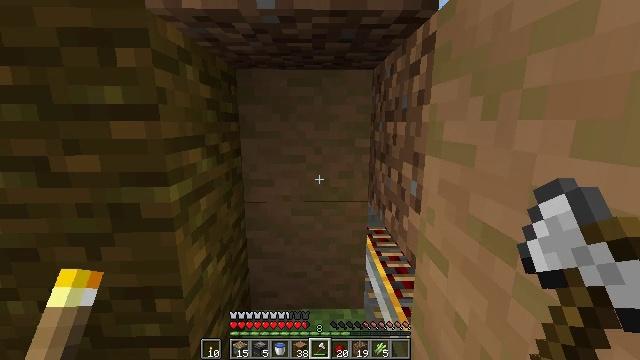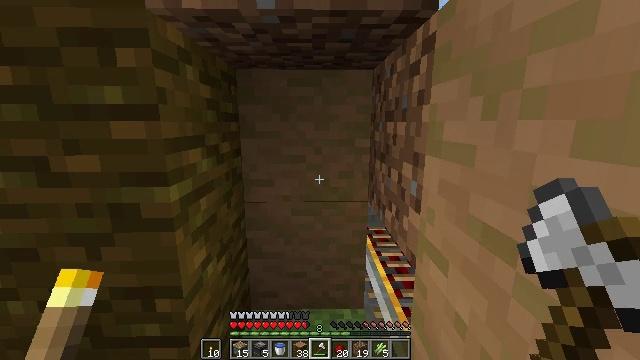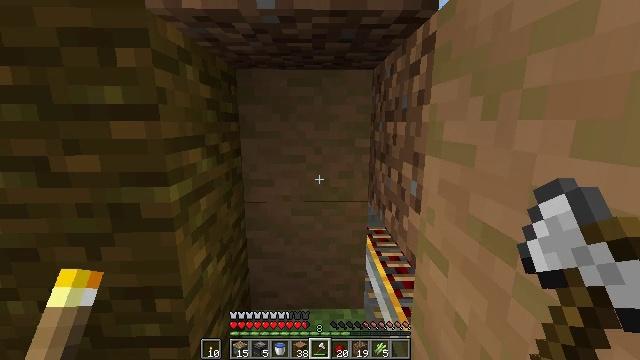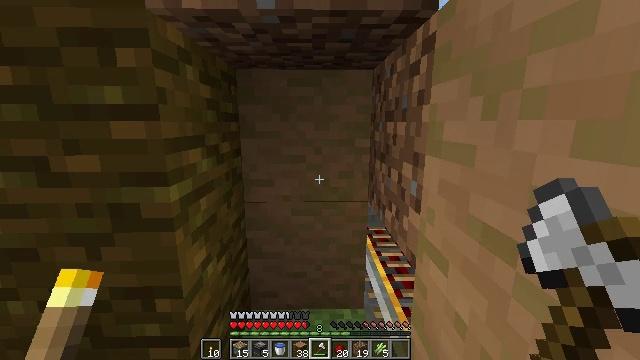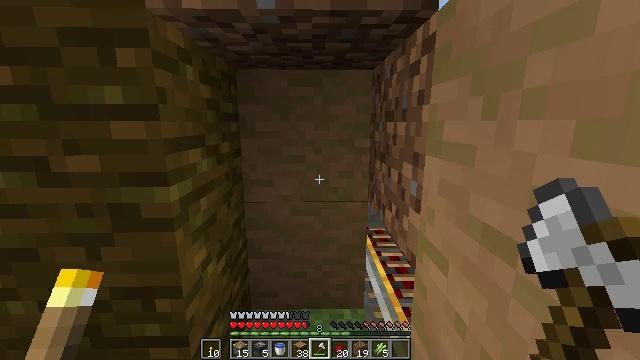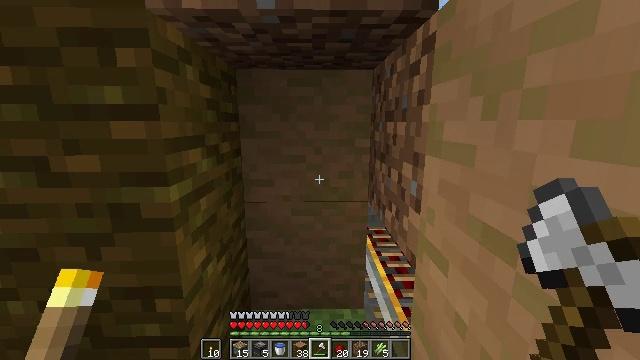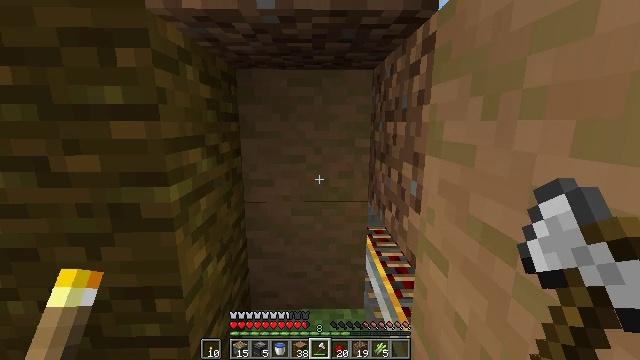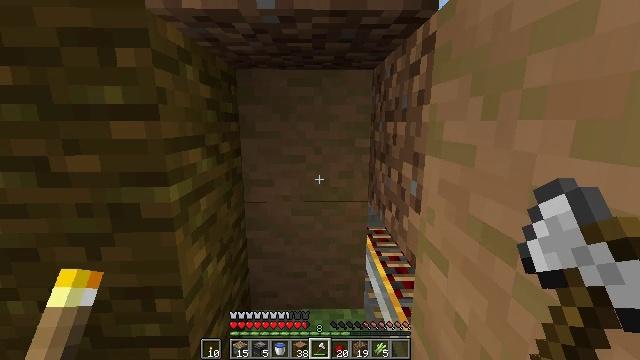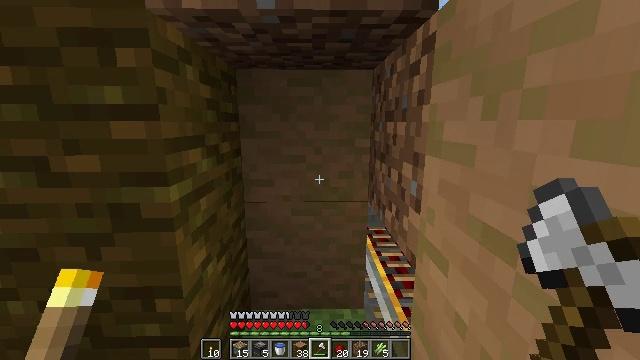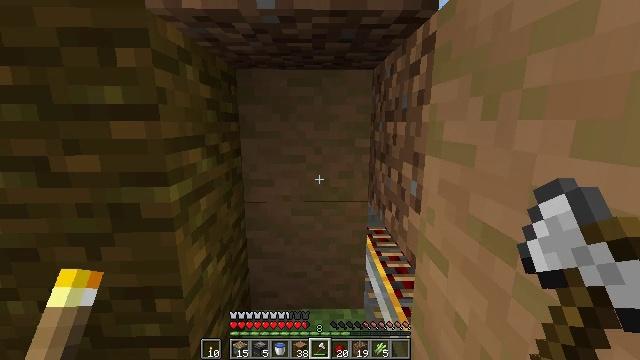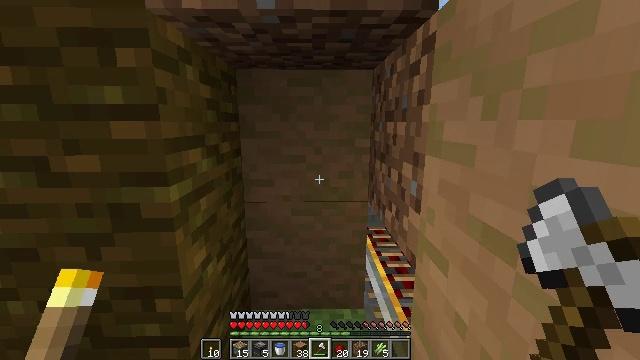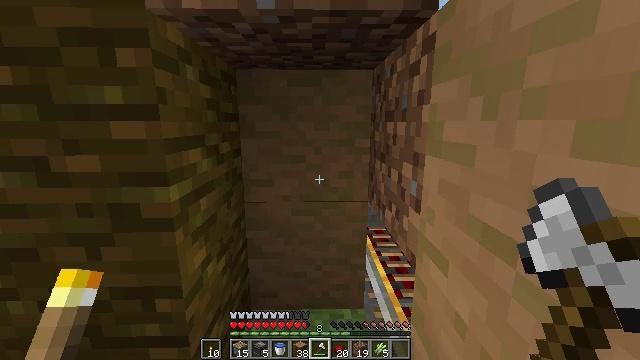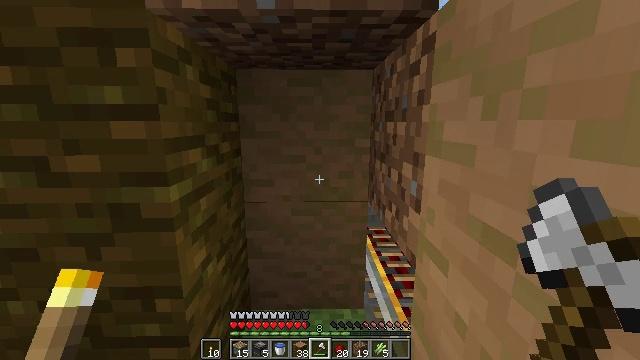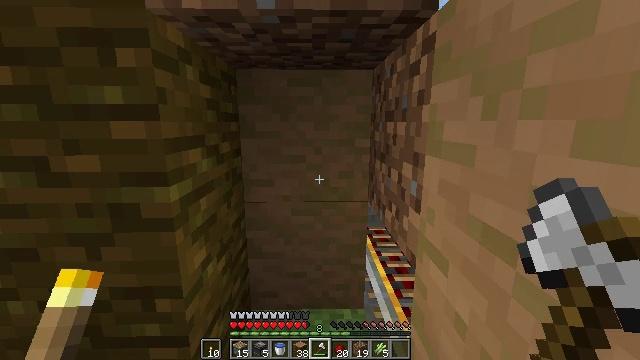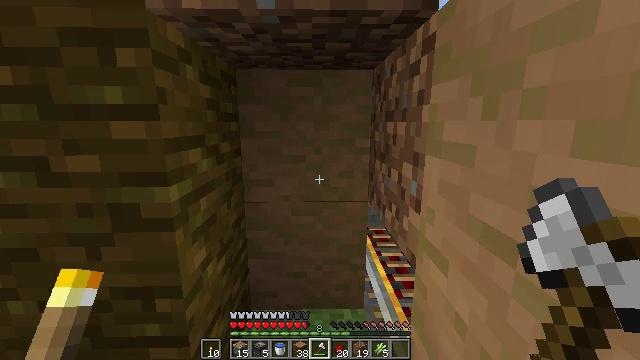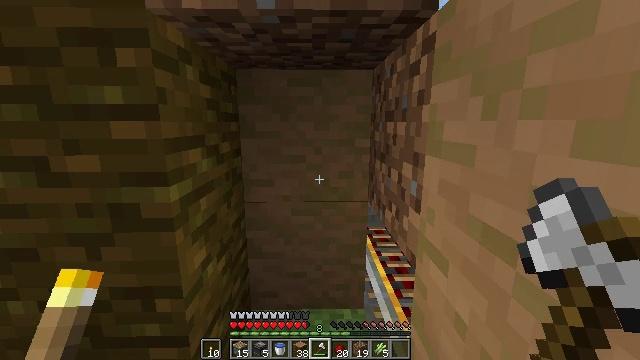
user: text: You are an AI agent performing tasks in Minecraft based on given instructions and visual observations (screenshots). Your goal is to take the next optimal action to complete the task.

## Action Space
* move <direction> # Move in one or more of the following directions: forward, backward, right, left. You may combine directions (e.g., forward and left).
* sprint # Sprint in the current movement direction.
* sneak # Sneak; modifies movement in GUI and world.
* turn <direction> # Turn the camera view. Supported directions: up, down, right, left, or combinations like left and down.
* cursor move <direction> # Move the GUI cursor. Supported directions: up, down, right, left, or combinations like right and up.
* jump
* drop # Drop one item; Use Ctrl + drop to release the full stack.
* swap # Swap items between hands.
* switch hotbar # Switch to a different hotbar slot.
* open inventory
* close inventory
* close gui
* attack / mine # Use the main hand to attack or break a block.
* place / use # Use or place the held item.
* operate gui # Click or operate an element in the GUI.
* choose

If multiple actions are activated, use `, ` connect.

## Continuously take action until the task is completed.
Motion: motion action
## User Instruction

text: Mine stripped jungle log.
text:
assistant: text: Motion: no_op
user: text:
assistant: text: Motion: no_op
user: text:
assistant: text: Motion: no_op
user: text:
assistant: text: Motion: no_op
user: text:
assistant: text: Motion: no_op
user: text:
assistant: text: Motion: no_op
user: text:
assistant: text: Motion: no_op
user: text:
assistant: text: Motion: no_op
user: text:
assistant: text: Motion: no_op
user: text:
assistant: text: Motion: no_op
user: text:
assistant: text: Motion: no_op
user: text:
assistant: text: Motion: no_op
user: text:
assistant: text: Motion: no_op
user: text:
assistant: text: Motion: no_op
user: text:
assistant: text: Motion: no_op
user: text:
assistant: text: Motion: no_op
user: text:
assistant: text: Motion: no_op
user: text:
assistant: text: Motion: no_op
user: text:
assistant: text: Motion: no_op
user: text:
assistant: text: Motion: no_op
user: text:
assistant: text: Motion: no_op
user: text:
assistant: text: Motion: no_op
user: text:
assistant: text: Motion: no_op
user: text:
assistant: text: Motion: no_op
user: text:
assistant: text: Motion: no_op
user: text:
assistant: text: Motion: no_op
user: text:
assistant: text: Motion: no_op
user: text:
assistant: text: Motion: no_op
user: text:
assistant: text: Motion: no_op
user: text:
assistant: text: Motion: no_op